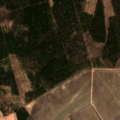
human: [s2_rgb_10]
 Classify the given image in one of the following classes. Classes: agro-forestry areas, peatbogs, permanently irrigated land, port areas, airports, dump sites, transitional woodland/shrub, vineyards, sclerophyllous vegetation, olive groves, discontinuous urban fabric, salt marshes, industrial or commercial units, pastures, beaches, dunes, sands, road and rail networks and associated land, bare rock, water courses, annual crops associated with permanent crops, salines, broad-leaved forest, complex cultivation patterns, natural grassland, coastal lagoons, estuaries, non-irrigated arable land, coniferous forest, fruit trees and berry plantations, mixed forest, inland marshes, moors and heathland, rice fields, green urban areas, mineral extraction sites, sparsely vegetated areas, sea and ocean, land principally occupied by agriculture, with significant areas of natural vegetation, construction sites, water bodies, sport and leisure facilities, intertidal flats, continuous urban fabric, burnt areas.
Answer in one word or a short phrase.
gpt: non-irrigated arable land, land principally occupied by agriculture, with significant areas of natural vegetation, broad-leaved forest, coniferous forest, mixed forest, transitional woodland/shrub